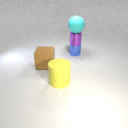
small blue metal cylinder behind large brown rubber cube